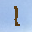
Label: 1